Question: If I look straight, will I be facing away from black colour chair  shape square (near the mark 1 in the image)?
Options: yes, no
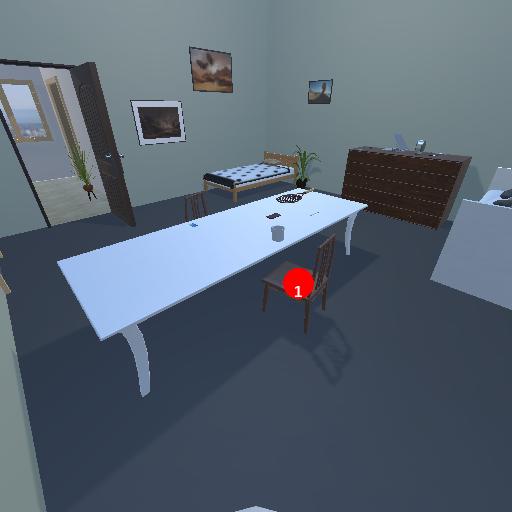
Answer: yes